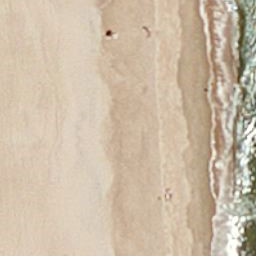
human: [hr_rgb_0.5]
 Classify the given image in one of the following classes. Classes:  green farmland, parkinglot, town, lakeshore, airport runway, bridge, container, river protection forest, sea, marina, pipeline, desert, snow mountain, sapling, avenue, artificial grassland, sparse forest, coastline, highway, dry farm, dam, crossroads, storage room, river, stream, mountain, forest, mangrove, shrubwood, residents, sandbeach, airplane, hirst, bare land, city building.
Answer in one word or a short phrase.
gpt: sandbeach